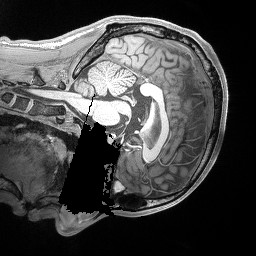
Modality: T1w
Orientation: sagittal
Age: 22
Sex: male
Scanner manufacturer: siemens
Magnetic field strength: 3 T
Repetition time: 2.2 s
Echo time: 0.00169 s